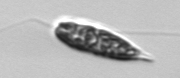
Label: Euglena